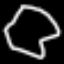
Label: octagon